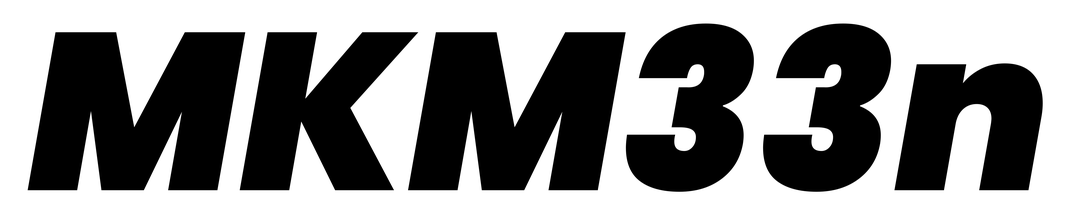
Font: Poppins-BlackItalic